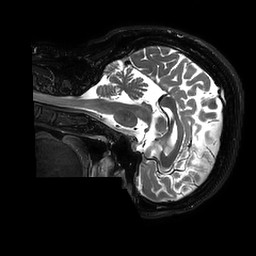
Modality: T2w
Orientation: sagittal
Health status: ill
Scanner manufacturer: philips
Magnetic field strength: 3 T
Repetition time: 2.5 s
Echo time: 0.331 s